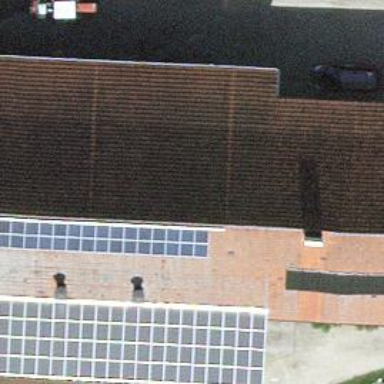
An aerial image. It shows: Solar power generator using photovoltaic method with solar photovoltaic panel types.